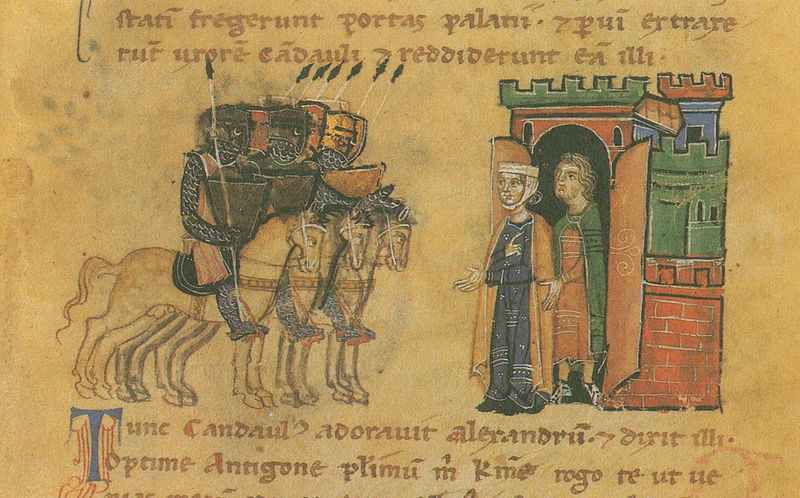
Titel: Alexanderroman
Institution: Leipzig, Stadtbibliothek
Schlagwörter: blau, mann, gelb, grün, frau, rot, gotik, pferd, pferde, reiter, turm, schrift, farbe, könig, lanze, soldaten, detail, tor, zinnen, schild, buch, burg, text, initiale, helm, ritter, rüstung, buchseite, helme, harnisch, lanzen, elisabeth, königin, miniatur, burgfräulein, historisch, latein, barbara, buchmalerei, codex, kettenhemd, mittelatler, königspaar, sodaten, t, burgherr